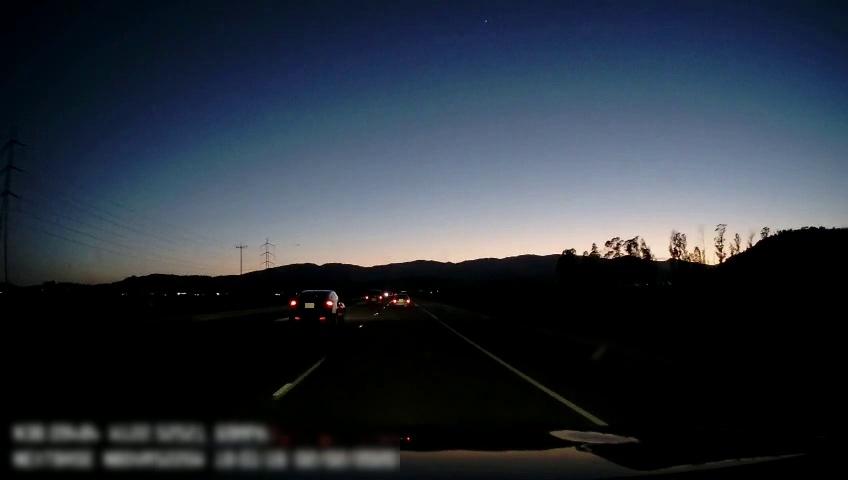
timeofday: Dusk/Dawn/Twilight
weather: Sunny
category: Drivable Space
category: Vehicles | Car
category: Vehicles | Car
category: Vehicles | Car
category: Lanes | Current Lane
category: Lanes | Alternate Lane